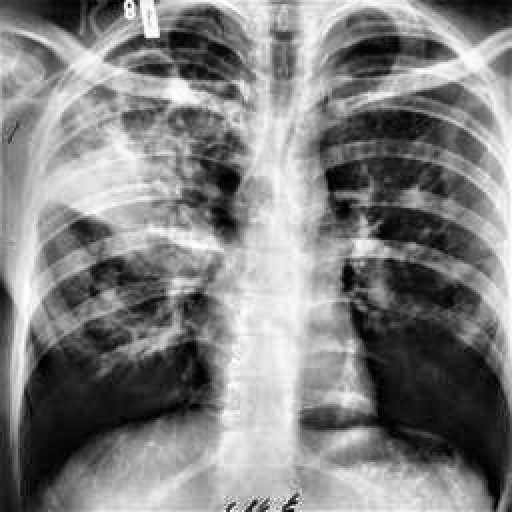
Finding: TUBERCULOSIS